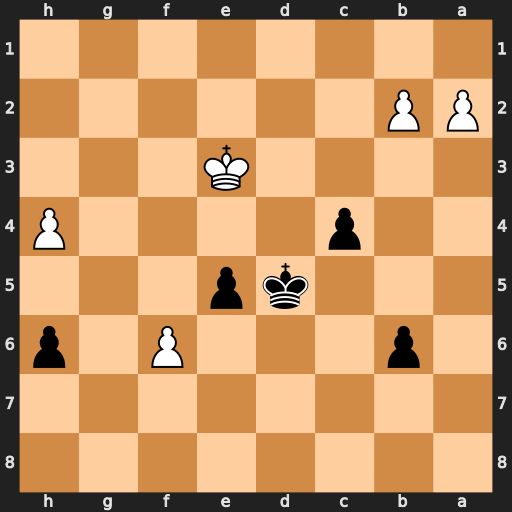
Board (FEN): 8/8/1p3P1p/3kp3/2p4P/4K3/PP6/8
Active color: b
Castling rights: -
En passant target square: -
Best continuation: Ke6 b3 cxb3